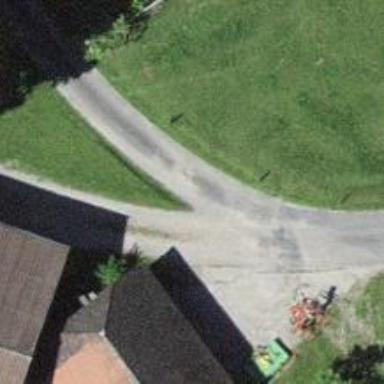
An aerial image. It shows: Track road with grade3 tracktype.